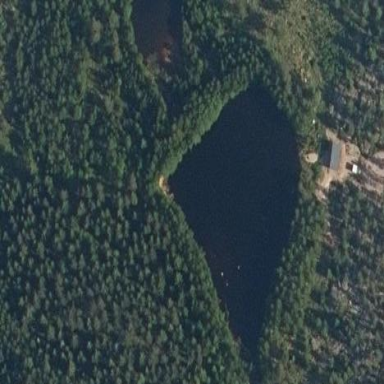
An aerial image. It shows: Beautiful lake surrounded by nature.